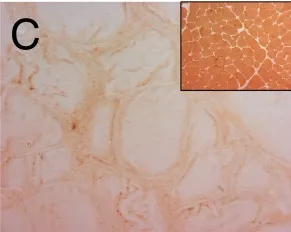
Muscle biopsy. (C) Immunohistochemical reaction with complete telethonin deficiency.
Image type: pathology (immunostaining)